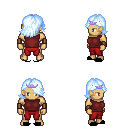
a pixel art fantasy rpg character, male body template, human, tanned skin, maroon sleeveless shirt, red pants, white cyan swoop hairstyle, purple tiara, leather bracers, black slippers, four views (front, back, left, right), 2x2 character sprite sheet, small pixel art, hard edges, no anti-aliasing